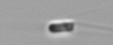
Label: Chaetoceros_subtilis